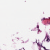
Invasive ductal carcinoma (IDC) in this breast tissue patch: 0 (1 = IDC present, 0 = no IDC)